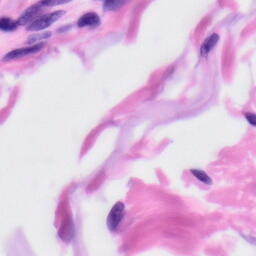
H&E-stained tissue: Skin